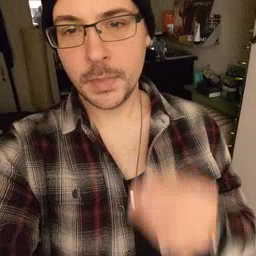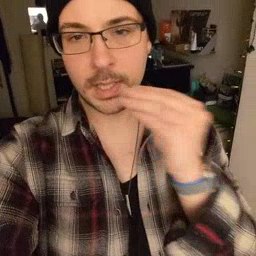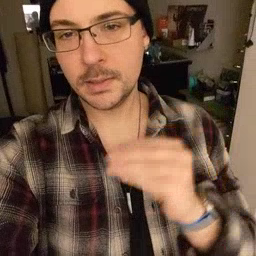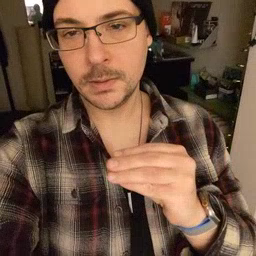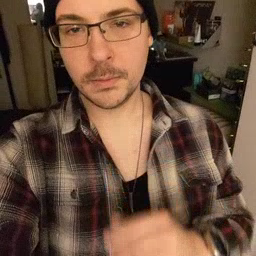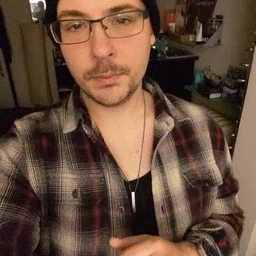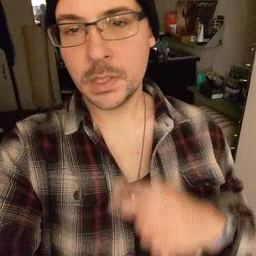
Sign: kiss